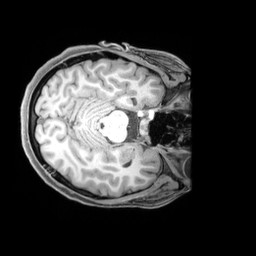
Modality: T1w
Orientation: axial
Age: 22
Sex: female
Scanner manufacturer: siemens
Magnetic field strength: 3 T
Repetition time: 1.97 s
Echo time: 0.00206 s